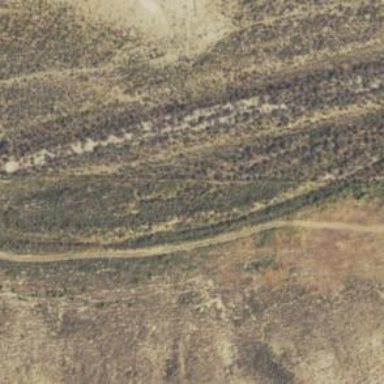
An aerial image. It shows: Track road.